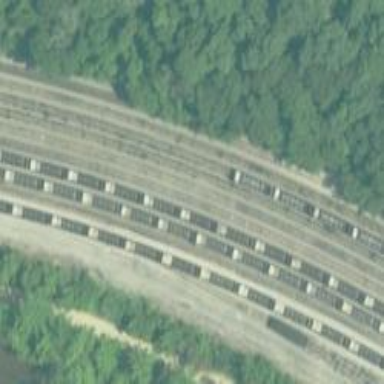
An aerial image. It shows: Railway siding with rails.